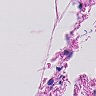
Metastatic tissue present: no